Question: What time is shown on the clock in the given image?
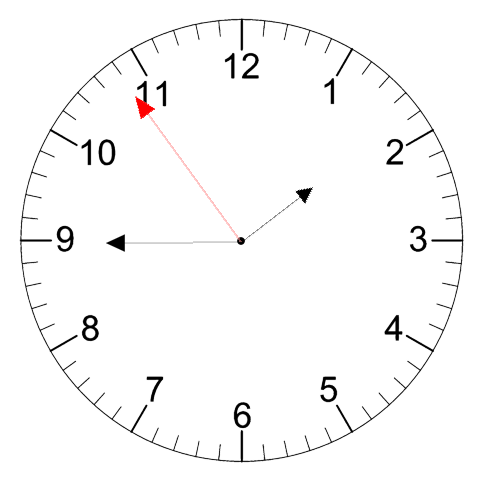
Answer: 01:44:54